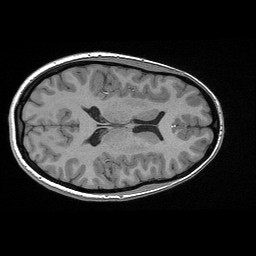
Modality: T1w
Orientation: axial